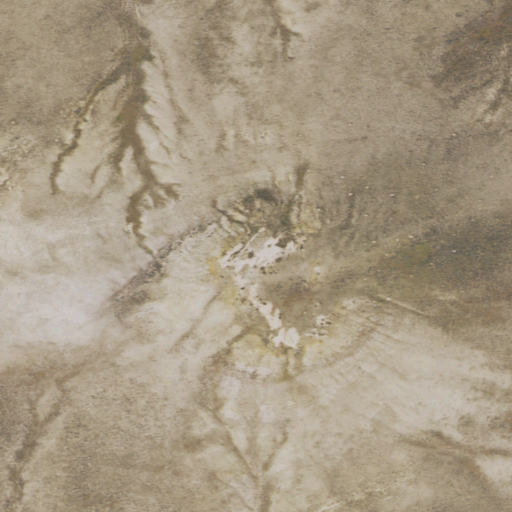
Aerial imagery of mountain in Wyoming named Suicide Hill containing shrub and grassland